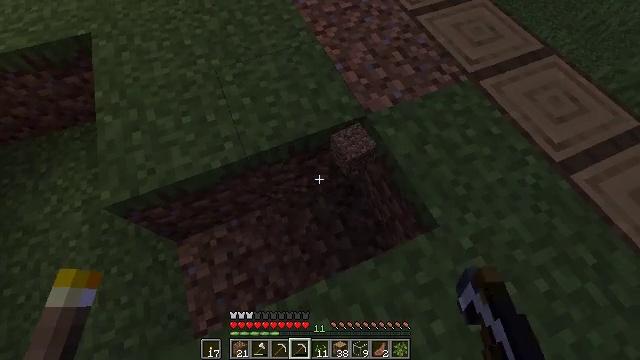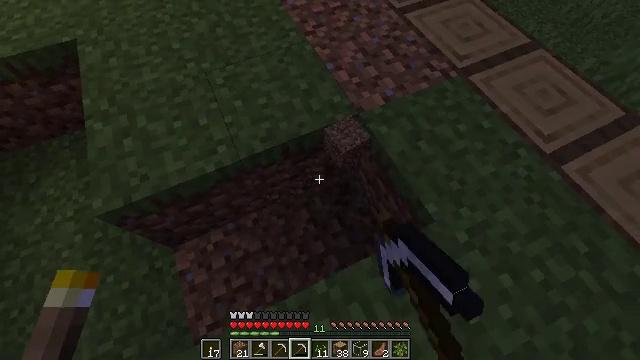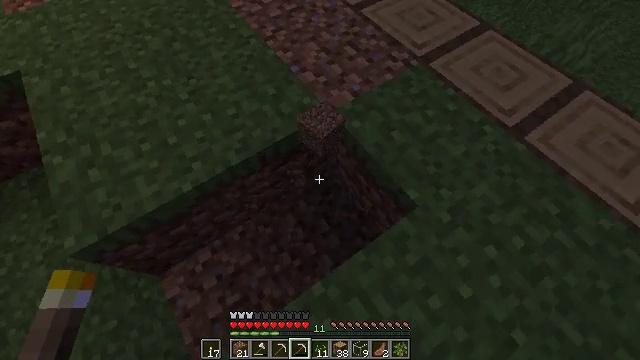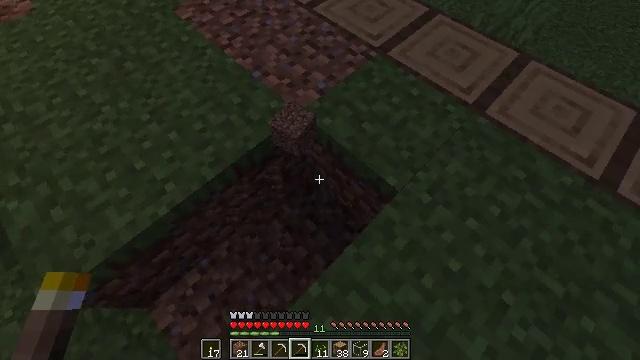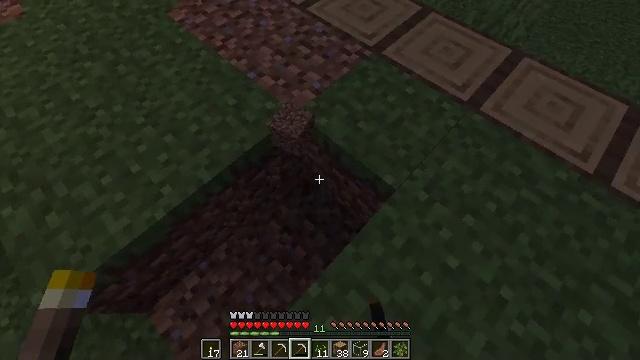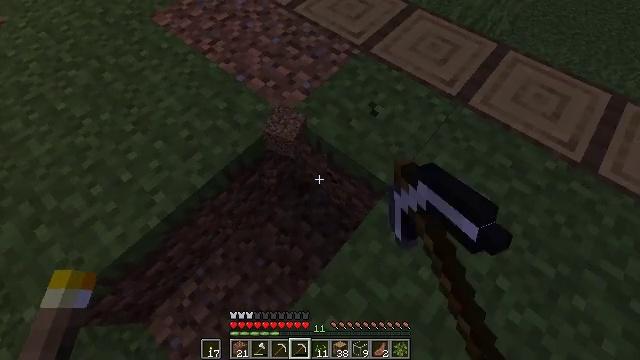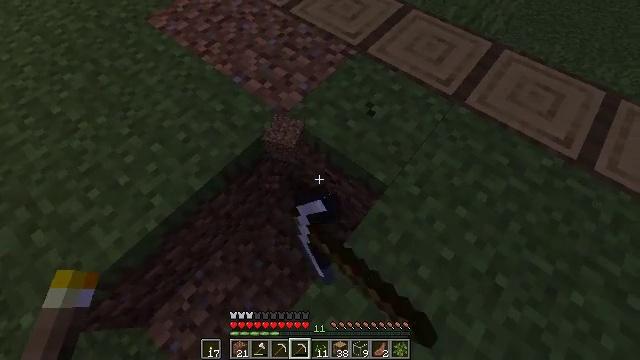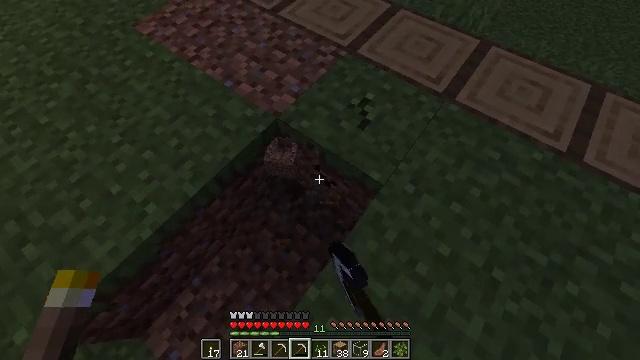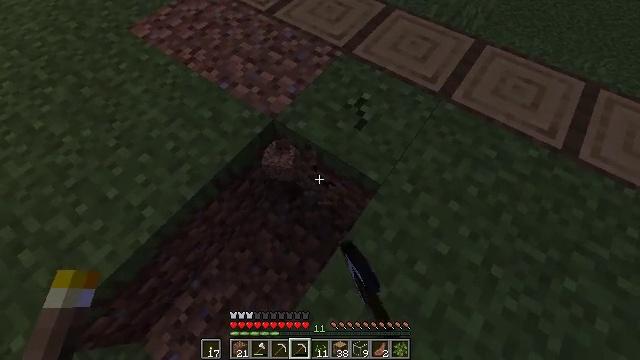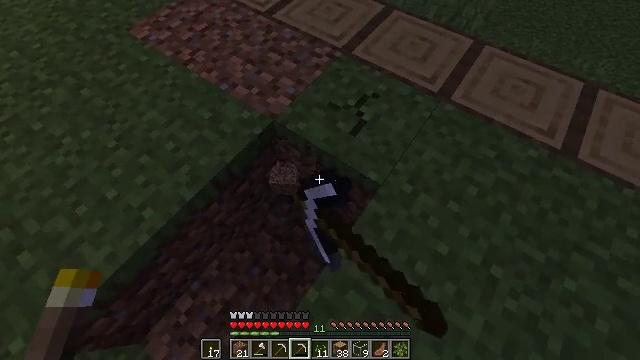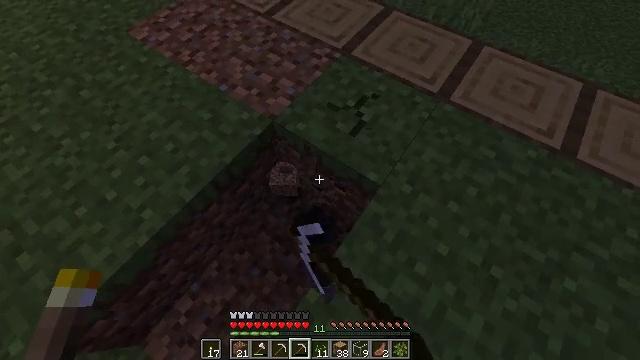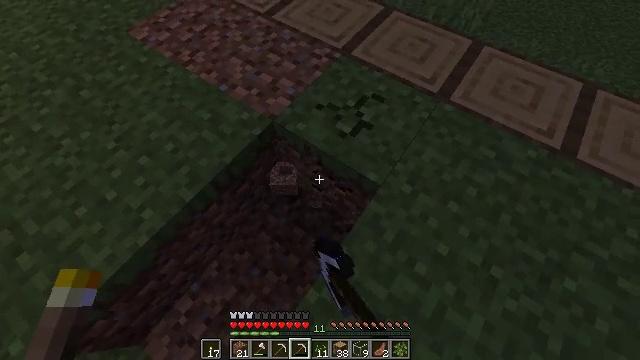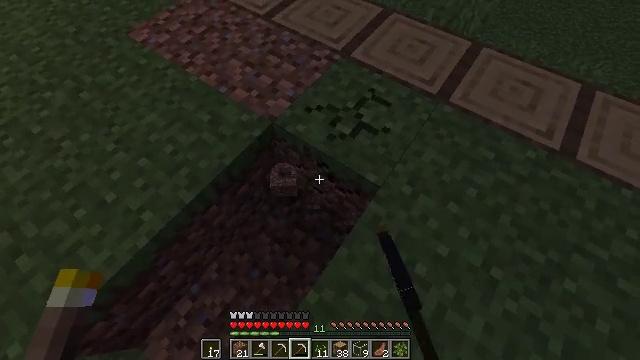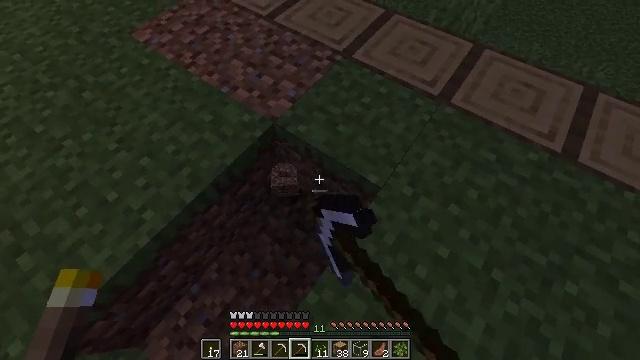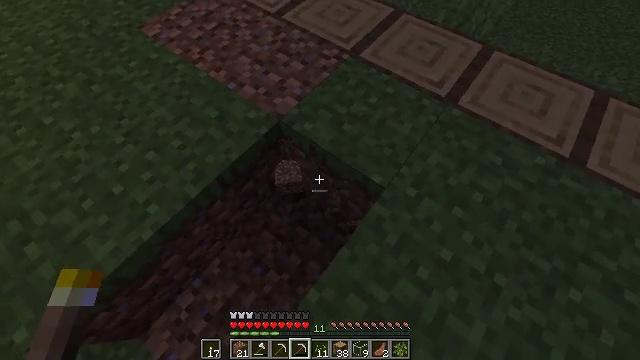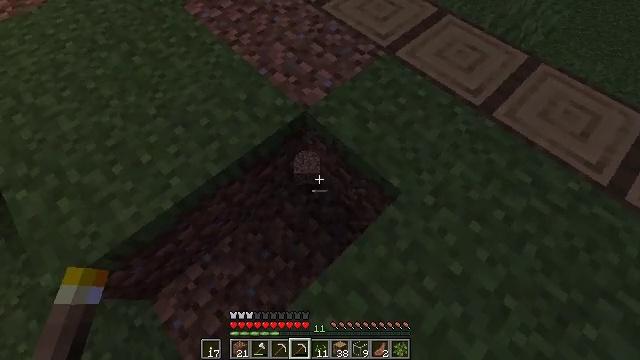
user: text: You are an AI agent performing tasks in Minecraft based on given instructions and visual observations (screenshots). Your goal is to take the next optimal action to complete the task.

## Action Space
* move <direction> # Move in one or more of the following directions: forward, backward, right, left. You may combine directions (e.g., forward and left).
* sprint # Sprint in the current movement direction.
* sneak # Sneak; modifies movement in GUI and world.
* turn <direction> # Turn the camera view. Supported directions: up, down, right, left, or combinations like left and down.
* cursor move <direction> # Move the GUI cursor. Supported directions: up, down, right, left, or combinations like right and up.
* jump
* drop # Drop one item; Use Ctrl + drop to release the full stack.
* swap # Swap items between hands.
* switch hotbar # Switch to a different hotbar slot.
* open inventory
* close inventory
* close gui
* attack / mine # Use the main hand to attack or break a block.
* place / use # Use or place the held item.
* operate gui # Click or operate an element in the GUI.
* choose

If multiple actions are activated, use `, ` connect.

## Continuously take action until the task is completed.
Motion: motion action
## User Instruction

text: Mine grass block from the ground.
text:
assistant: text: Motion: turn right, attack / mine
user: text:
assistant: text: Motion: turn right, attack / mine
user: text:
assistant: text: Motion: turn right, attack / mine
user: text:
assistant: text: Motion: turn right, attack / mine
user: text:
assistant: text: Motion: turn right, attack / mine
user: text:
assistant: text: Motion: attack / mine
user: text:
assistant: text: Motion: turn right, attack / mine
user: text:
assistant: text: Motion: turn right, attack / mine
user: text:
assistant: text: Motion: attack / mine
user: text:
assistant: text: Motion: attack / mine
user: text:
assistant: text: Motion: attack / mine
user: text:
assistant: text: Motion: attack / mine
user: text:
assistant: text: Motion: no_op
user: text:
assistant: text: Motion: turn left
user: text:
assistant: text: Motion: turn left and down
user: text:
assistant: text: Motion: turn left
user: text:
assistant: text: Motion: turn left
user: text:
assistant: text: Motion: turn left
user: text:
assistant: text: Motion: turn left
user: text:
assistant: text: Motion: move forward, turn left
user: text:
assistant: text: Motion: move forward, turn left
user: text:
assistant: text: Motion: move forward, turn left
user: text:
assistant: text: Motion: move forward, turn left
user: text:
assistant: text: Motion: move forward
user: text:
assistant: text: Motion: move forward
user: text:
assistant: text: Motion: move forward
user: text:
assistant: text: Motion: move forward
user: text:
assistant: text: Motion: move forward
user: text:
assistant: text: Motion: move forward
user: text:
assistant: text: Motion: move forward, turn left and up